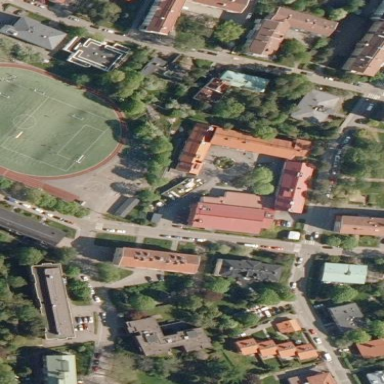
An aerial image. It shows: School building.